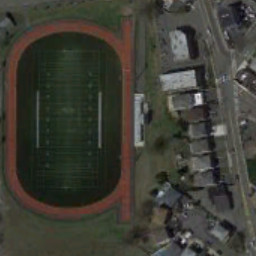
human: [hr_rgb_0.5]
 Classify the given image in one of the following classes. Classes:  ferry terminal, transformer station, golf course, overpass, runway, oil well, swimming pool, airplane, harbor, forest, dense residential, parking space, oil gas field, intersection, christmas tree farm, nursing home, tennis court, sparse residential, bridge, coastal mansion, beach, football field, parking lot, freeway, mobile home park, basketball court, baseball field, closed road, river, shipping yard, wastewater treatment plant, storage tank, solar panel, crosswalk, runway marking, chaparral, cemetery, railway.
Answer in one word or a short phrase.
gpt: football field